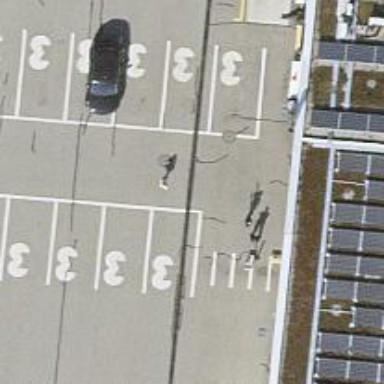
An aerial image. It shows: Parking aisle designated as service road.